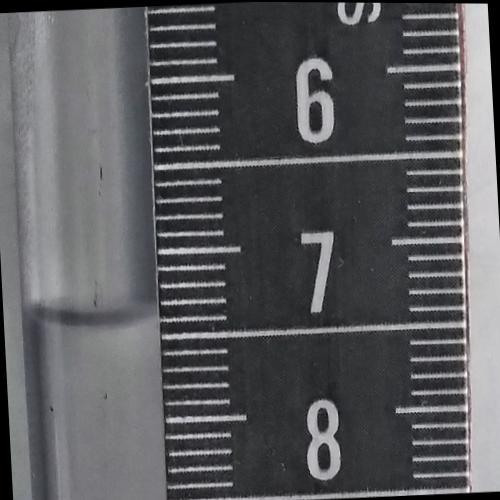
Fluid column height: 7.4 cm